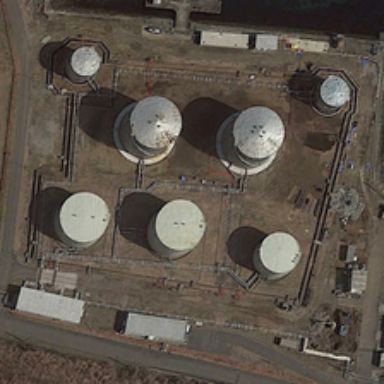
A large number of different sizes of storagetanks on the road in a piece of land .